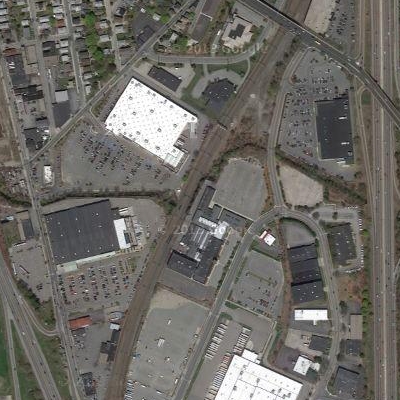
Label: Parking